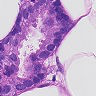
Metastatic tissue present: yes